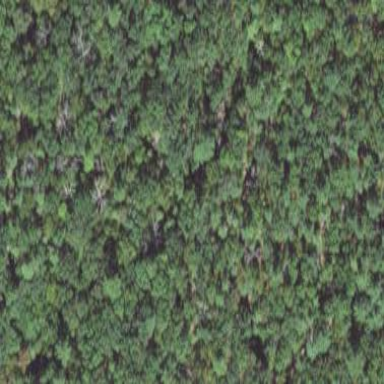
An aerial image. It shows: Broadleaved woodland area.